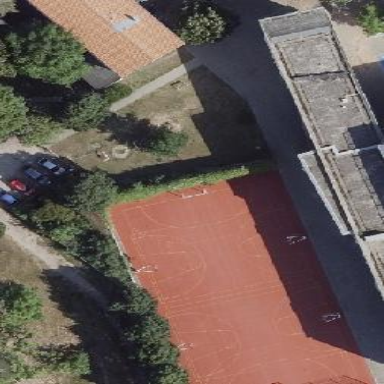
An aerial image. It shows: Tartan pitch used for soccer and basketball leisure activities.